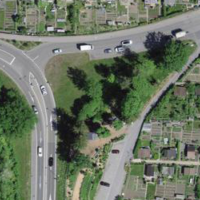
EUNIS habitat code: 57
Species observed at this site:
Euphorbia lathyris
Galanthus nivalis
Veronica persica